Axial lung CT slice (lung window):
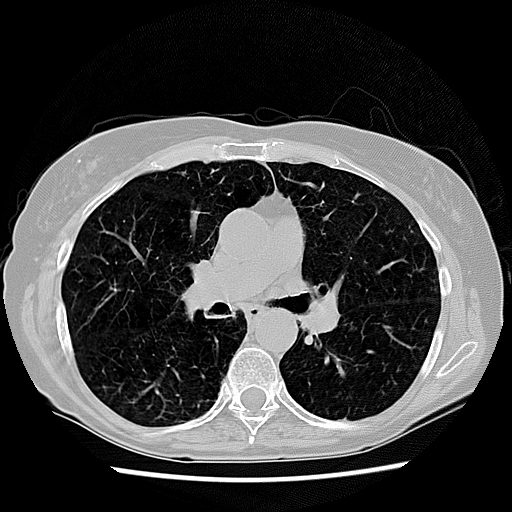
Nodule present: no